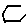
Label: hexagon